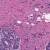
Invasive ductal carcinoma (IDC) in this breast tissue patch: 0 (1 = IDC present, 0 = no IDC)